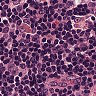
Metastatic tissue present: no